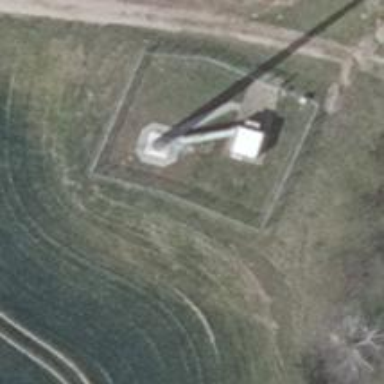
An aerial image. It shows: Communication tower.